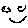
Label: smiley face